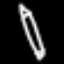
Label: pencil